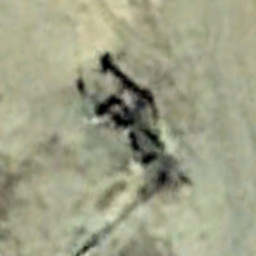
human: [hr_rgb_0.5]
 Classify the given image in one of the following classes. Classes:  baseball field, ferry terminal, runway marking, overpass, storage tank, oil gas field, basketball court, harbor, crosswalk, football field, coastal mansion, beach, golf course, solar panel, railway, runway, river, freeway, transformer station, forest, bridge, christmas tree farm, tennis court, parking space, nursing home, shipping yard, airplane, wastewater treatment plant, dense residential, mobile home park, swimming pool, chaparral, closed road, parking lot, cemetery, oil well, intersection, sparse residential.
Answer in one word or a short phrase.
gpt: oil well